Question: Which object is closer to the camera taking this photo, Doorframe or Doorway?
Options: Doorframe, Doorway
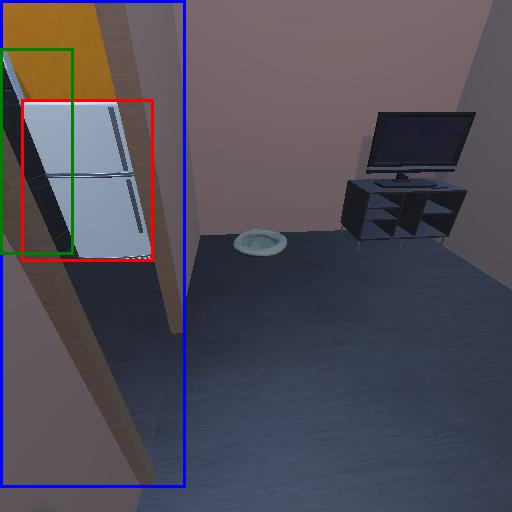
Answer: Doorframe